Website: macys
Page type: customer-info-address
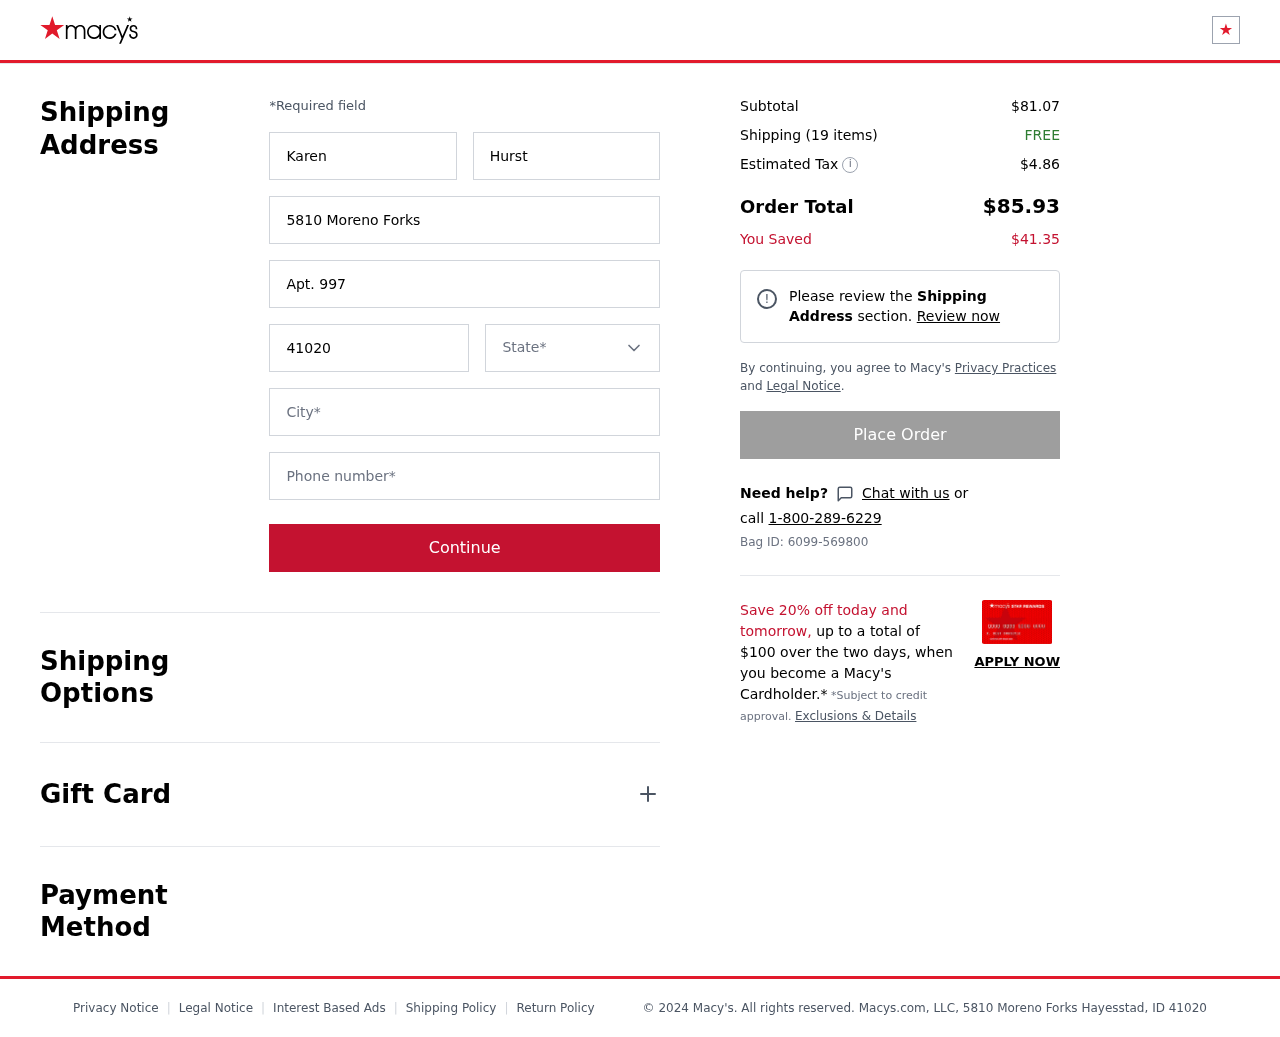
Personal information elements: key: PII_CITY
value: Hayesstad
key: PII_FIRSTNAME
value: Karen
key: PII_LASTNAME
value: Hurst
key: PII_PHONE
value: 6028860027
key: PII_POSTCODE
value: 41020
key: PII_STATE
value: Idaho
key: PII_STREET
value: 5810 Moreno Forks
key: PII_STREET2
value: Apt. 997
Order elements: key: ORDER_SUBTOTAL
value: $81.07
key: ORDER_NUM_ITEMS
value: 19
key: ORDER_SHIPPING_COST
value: FREE
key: ORDER_TAX
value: $4.86
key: ORDER_TOTAL
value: $85.93
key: ORDER_SAVINGS
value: $41.35
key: ORDER_BAG_ID
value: Bag ID: 6099-569800